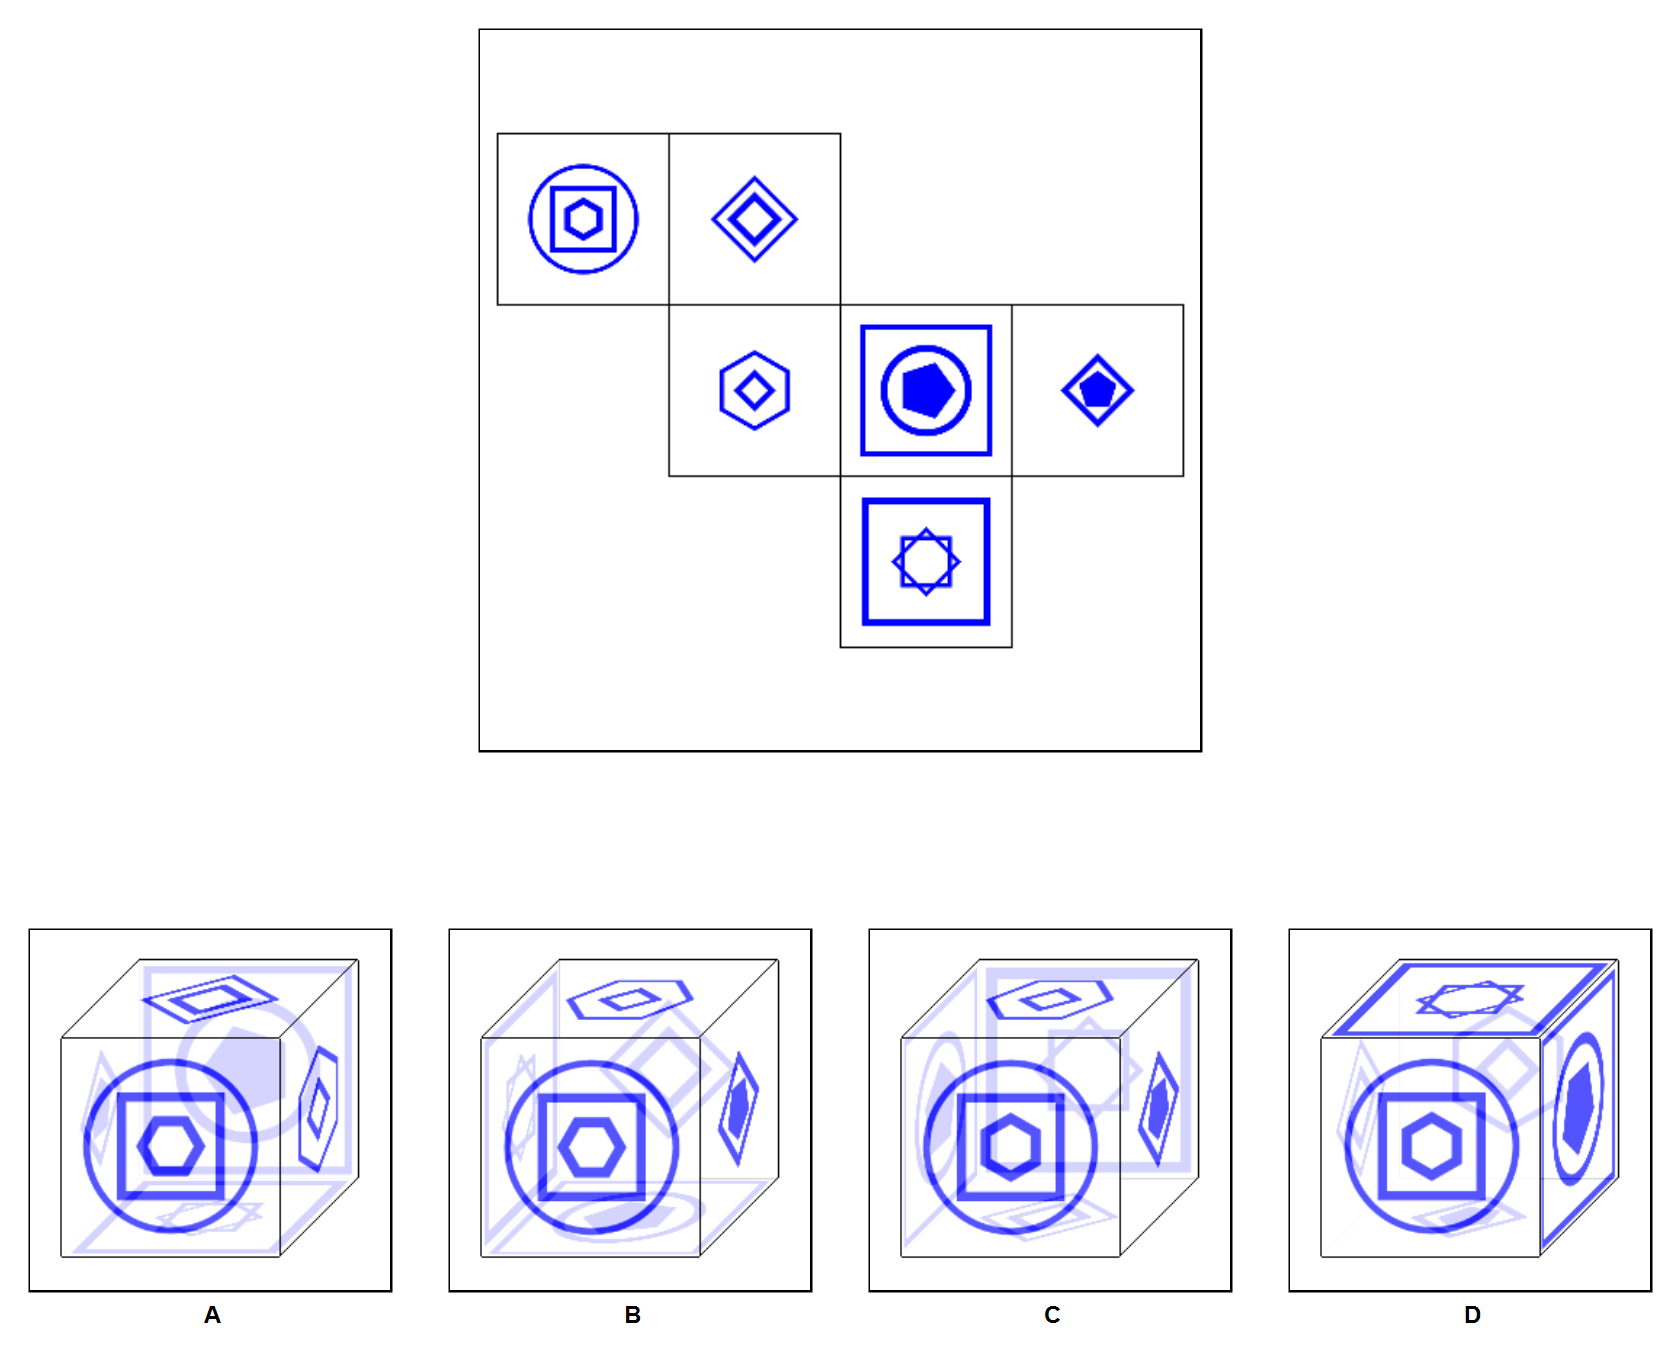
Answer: A